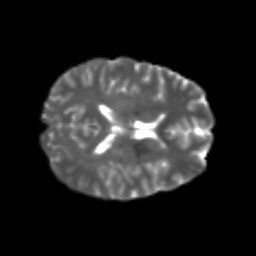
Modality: T2w
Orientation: axial
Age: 21
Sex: female
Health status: healthy
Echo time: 0.074 s